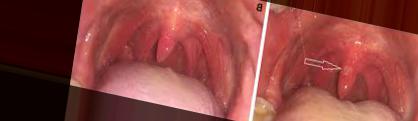
Condition: Mouth Ulcer